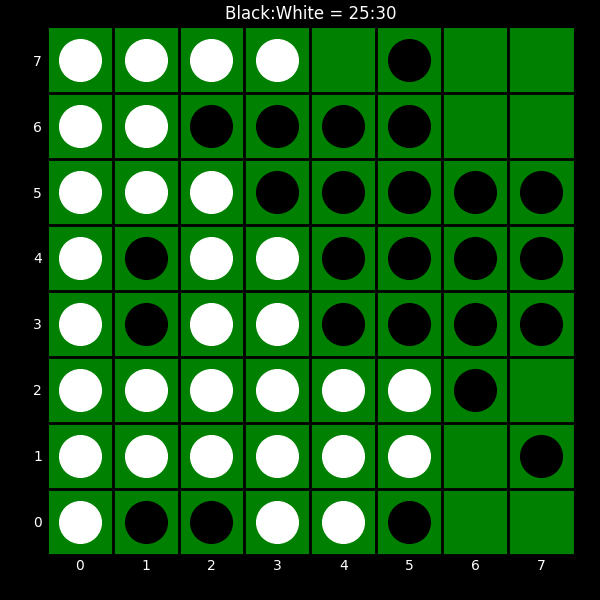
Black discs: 25
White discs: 30